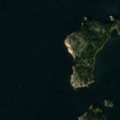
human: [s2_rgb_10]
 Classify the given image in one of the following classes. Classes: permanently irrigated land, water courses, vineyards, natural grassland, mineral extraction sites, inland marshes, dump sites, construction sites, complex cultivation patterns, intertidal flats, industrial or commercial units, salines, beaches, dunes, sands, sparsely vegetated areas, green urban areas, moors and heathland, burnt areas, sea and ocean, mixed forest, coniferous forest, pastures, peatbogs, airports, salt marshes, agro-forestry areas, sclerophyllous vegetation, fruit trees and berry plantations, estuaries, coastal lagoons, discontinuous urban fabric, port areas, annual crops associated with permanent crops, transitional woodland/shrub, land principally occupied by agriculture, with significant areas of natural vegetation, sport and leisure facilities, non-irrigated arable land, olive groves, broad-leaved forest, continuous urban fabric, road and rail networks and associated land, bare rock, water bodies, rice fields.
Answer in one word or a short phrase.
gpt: mixed forest, sea and ocean